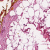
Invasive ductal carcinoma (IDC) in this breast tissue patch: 0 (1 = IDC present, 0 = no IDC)